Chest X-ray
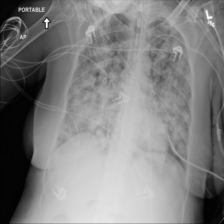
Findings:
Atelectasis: negative
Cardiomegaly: negative
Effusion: negative
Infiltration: positive
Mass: negative
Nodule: negative
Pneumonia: negative
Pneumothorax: negative
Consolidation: negative
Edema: negative
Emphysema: negative
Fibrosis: negative
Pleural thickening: negative
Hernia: negative